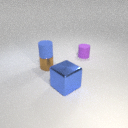
large blue metal cube in front of small purple rubber cylinder